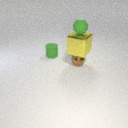
large yellow metal cube below small green rubber sphere